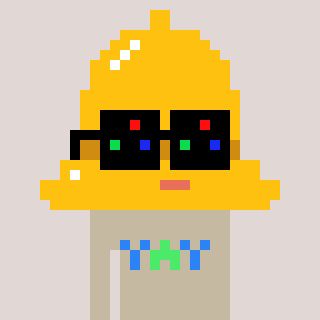
a pixel art character with square black sunglasses, a bell-shaped head and a bege-colored body on a warm background